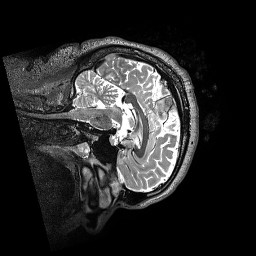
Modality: T2w
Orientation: sagittal
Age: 48
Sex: male
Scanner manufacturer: siemens
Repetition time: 3.2 s